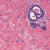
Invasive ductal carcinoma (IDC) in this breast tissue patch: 0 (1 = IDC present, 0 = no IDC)